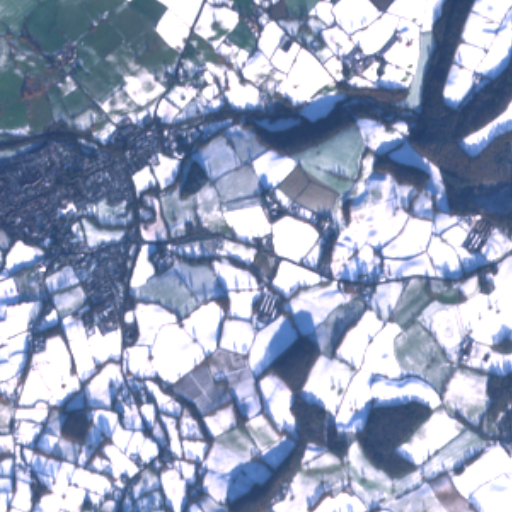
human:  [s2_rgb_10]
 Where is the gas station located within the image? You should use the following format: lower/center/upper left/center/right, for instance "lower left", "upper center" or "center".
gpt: The gas station is located in the center left of the image.
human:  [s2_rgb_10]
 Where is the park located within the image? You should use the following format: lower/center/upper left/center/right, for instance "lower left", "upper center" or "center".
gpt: The park is located in the left of the image.
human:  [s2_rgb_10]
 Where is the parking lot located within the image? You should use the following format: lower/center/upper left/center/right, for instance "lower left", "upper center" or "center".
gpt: The parking lot is located in the center left of the image.
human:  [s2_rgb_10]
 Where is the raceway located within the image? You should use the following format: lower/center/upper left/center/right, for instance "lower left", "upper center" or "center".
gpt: The raceway is located in the lower right of the image.
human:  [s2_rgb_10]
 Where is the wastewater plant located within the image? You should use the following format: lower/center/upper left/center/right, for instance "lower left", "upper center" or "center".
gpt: The wastewater plant is located in the upper center of the image.
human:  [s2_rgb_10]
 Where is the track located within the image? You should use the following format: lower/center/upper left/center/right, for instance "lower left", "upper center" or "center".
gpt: There is no track in the image.